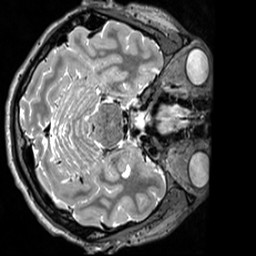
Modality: T2w
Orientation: axial
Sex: male